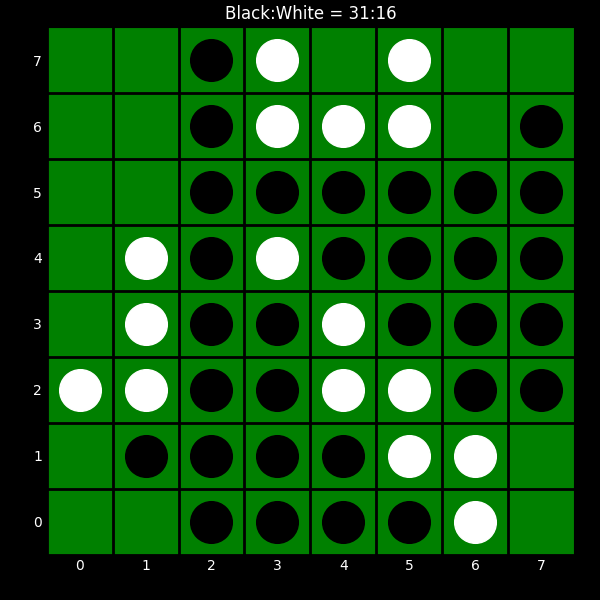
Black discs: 31
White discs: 16